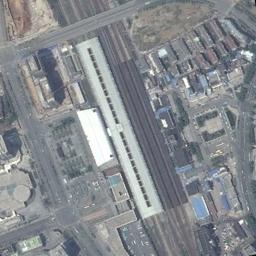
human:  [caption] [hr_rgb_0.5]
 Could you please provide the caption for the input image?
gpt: The railway station is next to some buildings .

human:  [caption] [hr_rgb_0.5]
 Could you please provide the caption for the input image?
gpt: There is a big railway station in the city .

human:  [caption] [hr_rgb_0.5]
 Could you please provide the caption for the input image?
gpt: The railway station has some railways and buildings and an overpass is over the railways .

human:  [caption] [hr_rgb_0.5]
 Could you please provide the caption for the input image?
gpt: There are many buildings of different shapes beside the railway station .

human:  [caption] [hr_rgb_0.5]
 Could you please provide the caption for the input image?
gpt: There are some buildings beside the railway station .